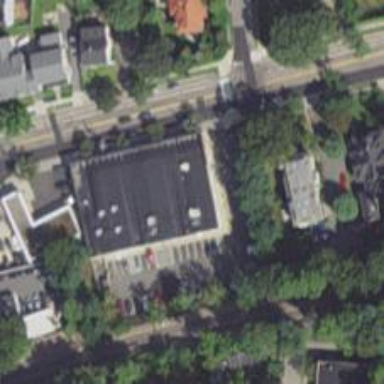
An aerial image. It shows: Post office.